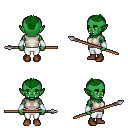
a pixel art fantasy rpg character, female body template, orc, green skin, white sleeveless shirt, white pants, green short mohawk hairstyle, white cloth bracers, brown shoes, spear, four views (front, back, left, right), 2x2 character sprite sheet, small pixel art, hard edges, no anti-aliasing